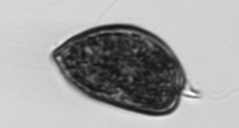
Label: Prorocentrum_micans